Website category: restaurant
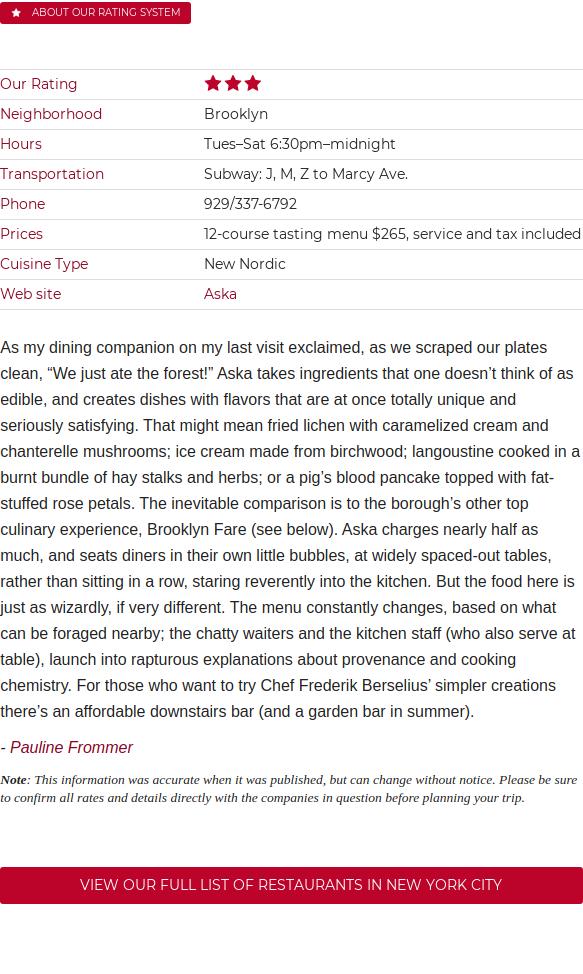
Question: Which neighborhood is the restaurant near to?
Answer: Brooklyn

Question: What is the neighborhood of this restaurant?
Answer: Brooklyn

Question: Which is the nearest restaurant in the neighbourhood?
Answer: Brooklyn

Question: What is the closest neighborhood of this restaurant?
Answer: Brooklyn

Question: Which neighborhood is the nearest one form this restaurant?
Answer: Brooklyn

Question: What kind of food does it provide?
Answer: New Nordic

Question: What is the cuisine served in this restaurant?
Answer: New Nordic

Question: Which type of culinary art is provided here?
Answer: New Nordic

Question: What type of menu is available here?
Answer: New Nordic

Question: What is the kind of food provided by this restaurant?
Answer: New Nordic

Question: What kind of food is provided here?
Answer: New Nordic

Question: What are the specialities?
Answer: New Nordic

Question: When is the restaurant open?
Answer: TuesSat 6:30pmmidnight

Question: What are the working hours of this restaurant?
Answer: TuesSat 6:30pmmidnight

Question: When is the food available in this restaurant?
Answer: TuesSat 6:30pmmidnight

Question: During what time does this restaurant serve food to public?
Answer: TuesSat 6:30pmmidnight

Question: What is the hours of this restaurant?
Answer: TuesSat 6:30pmmidnight

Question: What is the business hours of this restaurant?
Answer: TuesSat 6:30pmmidnight

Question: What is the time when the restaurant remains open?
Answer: TuesSat 6:30pmmidnight

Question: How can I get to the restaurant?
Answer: Subway: J, M, Z to Marcy Ave.

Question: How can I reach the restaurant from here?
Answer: Subway: J, M, Z to Marcy Ave.

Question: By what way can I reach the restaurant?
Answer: Subway: J, M, Z to Marcy Ave.

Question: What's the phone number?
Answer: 929/337-6792

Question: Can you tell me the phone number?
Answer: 929/337-6792

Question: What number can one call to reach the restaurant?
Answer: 929/337-6792

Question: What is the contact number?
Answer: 929/337-6792

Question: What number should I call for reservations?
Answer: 929/337-6792

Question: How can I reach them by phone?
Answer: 929/337-6792

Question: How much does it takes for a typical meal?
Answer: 12-course tasting menu $265, service and tax included

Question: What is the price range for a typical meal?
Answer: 12-course tasting menu $265, service and tax included

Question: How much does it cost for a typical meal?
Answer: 12-course tasting menu $265, service and tax included

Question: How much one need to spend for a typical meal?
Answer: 12-course tasting menu $265, service and tax included